Question: I'm trying to convert a flow chart simple 'state machine' into 'Verilog' code.
But I'm somehow stuck with the following, and as I have hardly any knowledge in Verilog I'm probably missing something.
The statemachine detects for an input stream of '0 and 1', if the count of '1's can be divided by 3 (or simply: if there have been 3 times number 1).

'''
module example (
input clk,
input rst,
input input1,
output output
);
reg state;
reg nextstate;
localparam state2 = 3'd0;
localparam state1 = 3'd1;
localparam state0 = 3'd2;
always @(posedge clk or posedge rst) begin
if (rst)
state <= state0;
else
state <= nextstate;
end
always @* begin
case(state)
state0: begin
if(input1)
nextstate = state1;
end
state2: begin
if(input1)
nextstate = state0;
end
state1: begin
if(input1)
nextstate = state2;
end
default: nextstate = state0;
endcase
end
always @* begin
output1 = state0 & input1;
end
endmodule
'''
I'm not sure:
- do I have to define the inputs + outputs as 'reg' or 'wire'? Or is 'input' and 'output'! sufficient?- must I provide a vector dimension for the 'reg state, nextstate'? If yes, how to I know which dimension to pick?- can I write these kind of assertions at the end like 'state0 & input1'? Or should I use 'state = state0 & input1 = ??' - yes, what?
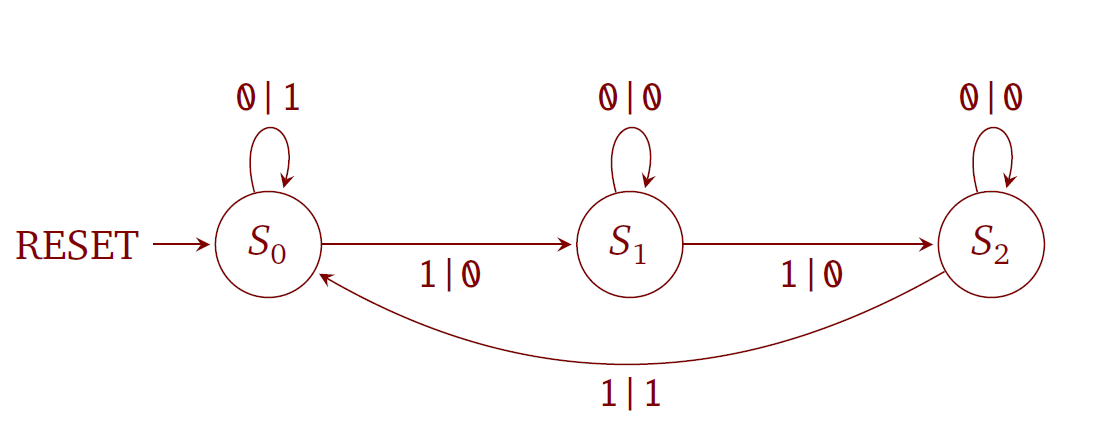
Answer: > do I have to define the inputs + outputs as reg or wire? Or is input and output! sufficient?
Inputs are always wires, though it doesn't really matter as you don't assign to them. Outputs are wires by default, though you can also declare 'output reg' if you want a register instead.
> must I provide a vector dimension for the reg state, nextstate? If yes, how to I know which dimension to pick?
Yes you must declare a dimension, or else your design will catastrophically fail when verilog silently truncates all your states to '0' or '1'. The width of the states should be the same width of the localparams that you use to define the state names, or more generically the width should be 'log2(number of input states)'.
> can I write these kind of assertions at the end like state0 & input1?
I don't think this is what you want. State0 is just a constant number. If you want to know , then you need to compare the current state with the constant state0. Also you likely don't want a bitwise AND here, so use the regular and '&&'. Should be:
'''
output = (state == state0) && input1;
'''